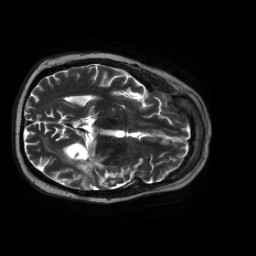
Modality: T2w
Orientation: axial
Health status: ill
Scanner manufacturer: siemens
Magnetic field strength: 3 T
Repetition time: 8.95 s
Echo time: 0.101 s